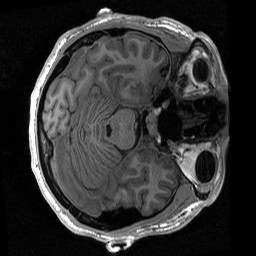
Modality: T1w
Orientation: axial
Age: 22
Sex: male
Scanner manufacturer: siemens
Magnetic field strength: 3 T
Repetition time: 2.53 s
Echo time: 0.00219 s